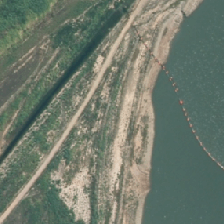
Land cover: lake_pond